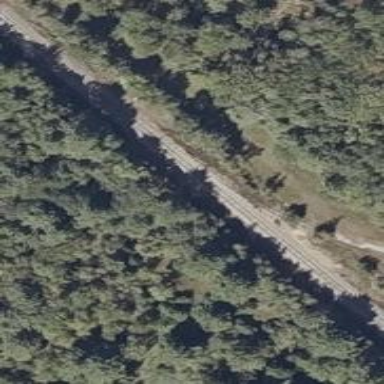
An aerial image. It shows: Disused railway spur line.